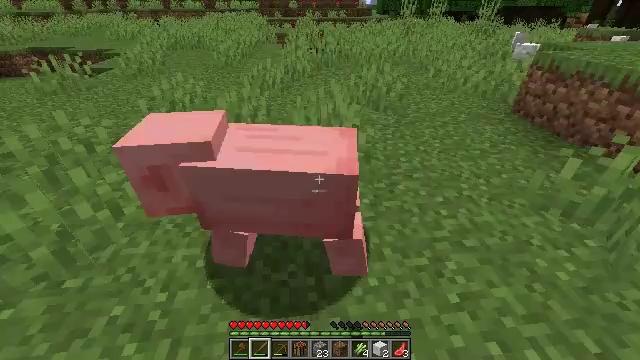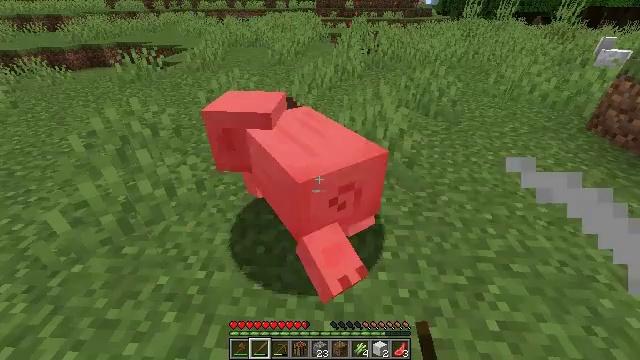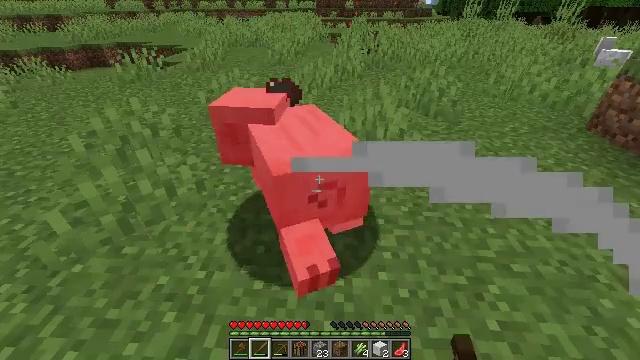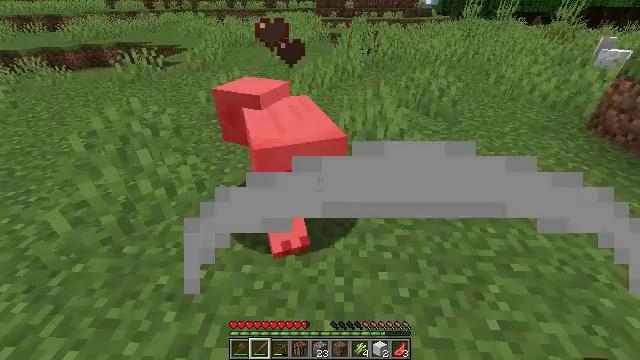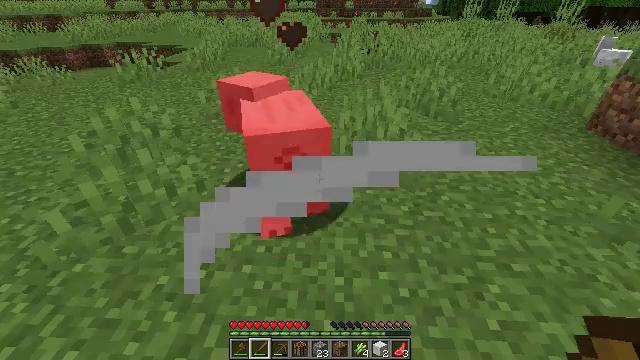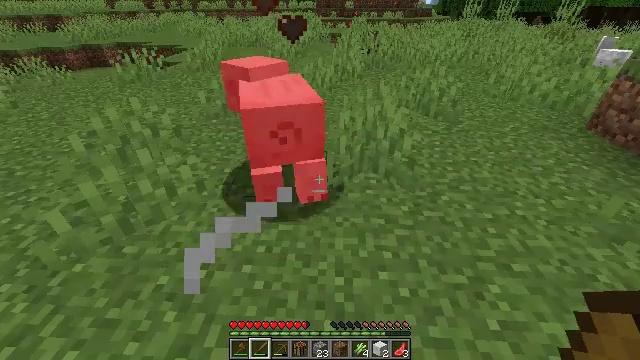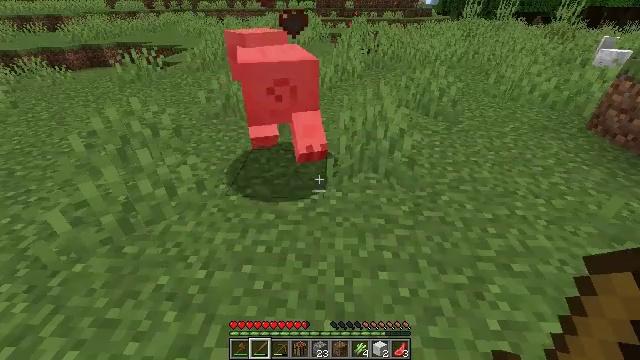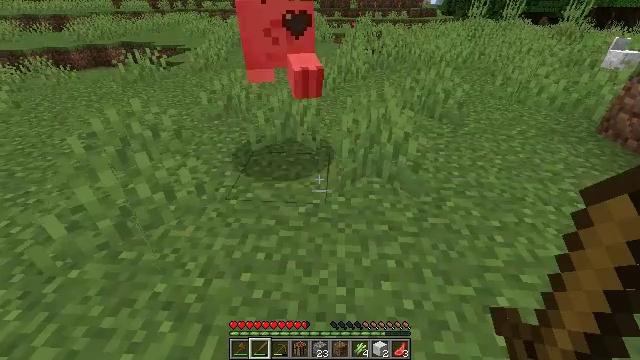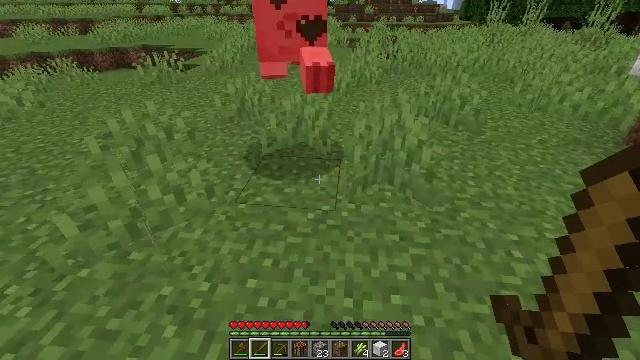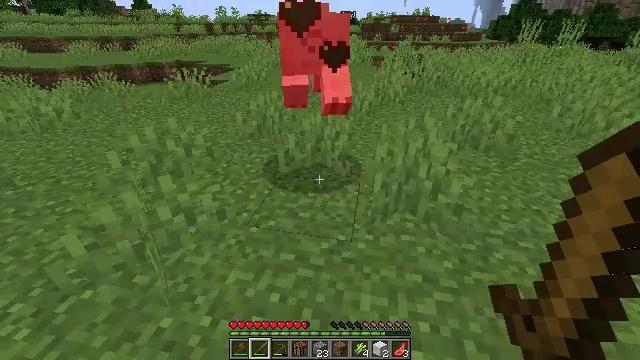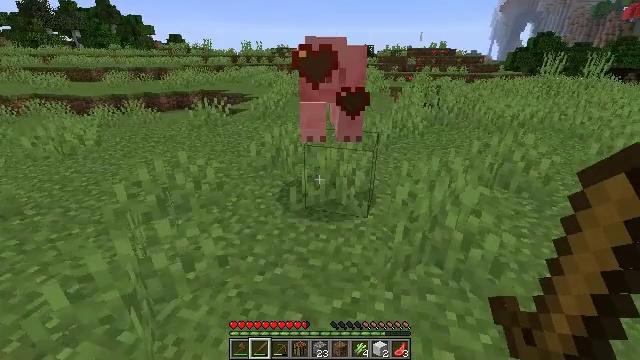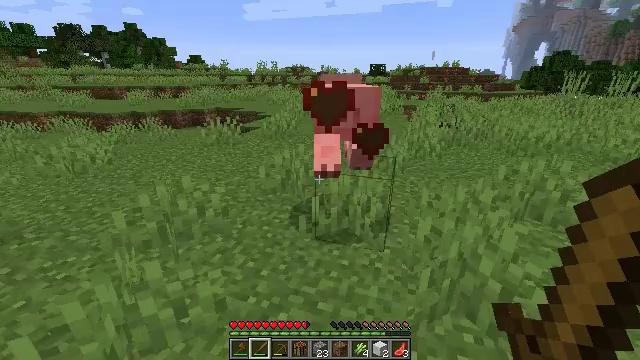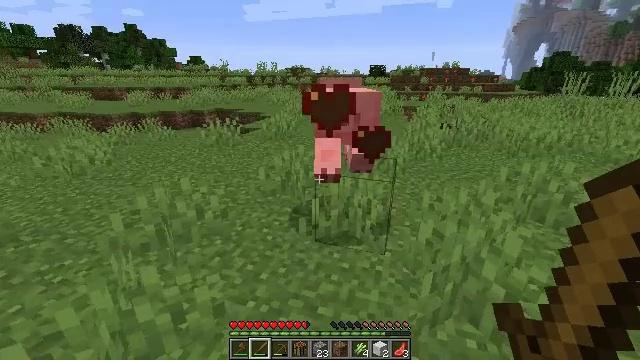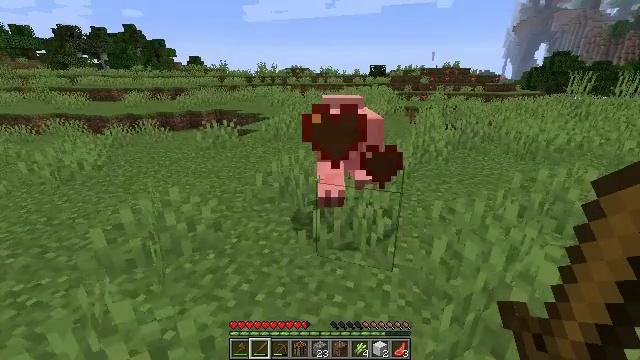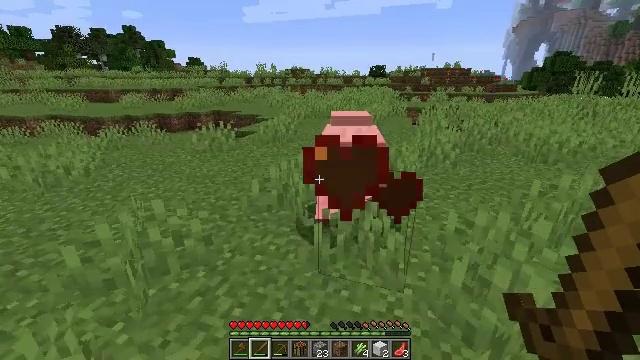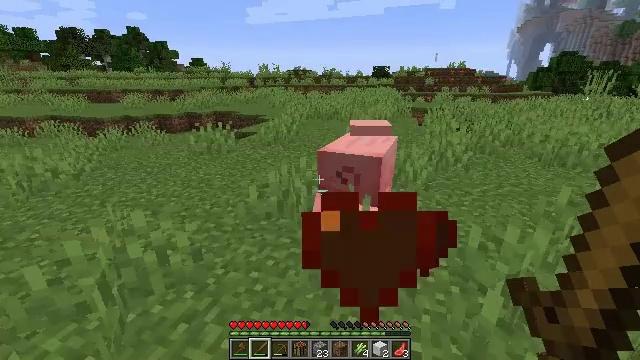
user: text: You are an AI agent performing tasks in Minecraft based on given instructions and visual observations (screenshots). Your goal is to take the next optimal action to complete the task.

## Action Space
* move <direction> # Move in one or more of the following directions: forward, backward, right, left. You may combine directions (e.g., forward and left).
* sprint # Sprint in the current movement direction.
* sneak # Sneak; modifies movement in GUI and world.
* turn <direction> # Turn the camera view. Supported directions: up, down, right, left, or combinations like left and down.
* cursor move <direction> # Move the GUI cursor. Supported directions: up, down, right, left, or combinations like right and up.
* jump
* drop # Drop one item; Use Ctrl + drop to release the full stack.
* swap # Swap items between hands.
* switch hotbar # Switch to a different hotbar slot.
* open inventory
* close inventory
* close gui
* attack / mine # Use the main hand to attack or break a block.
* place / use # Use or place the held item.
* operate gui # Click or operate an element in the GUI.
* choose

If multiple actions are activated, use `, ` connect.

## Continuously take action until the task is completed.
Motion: motion action
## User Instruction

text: Combat the pig.
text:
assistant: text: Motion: turn left
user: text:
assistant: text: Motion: no_op
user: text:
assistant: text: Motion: no_op
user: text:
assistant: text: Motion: no_op
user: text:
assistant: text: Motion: no_op
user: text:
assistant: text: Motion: no_op
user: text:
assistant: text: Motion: move forward
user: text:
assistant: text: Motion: move forward, turn left
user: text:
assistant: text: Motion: move forward, turn left and up
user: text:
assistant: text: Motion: move forward, turn left and up
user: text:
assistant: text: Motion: move forward, turn left and up
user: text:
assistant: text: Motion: move forward
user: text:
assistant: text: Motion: move forward
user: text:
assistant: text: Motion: move forward
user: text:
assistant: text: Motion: move forward
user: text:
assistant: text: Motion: move forward, sprint
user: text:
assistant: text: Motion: move forward, sprint
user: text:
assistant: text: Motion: move forward, sprint, turn right and down
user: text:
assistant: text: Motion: move forward, sprint, turn right and down
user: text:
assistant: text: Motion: move forward, sprint, turn right and down
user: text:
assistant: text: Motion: move forward
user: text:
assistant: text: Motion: move forward, turn right and down, attack / mine
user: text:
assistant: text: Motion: move forward, turn right, attack / mine
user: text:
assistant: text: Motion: move forward, attack / mine
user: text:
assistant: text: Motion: move forward, turn right and up
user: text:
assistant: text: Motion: move forward, turn right and up
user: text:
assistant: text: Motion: no_op